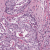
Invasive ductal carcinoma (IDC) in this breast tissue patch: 1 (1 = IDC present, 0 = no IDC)